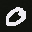
Label: 0